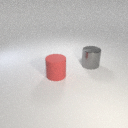
large red rubber cylinder to the left of large gray metal cylinder